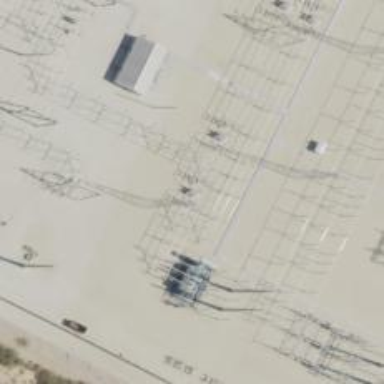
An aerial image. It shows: Switch used for power control.